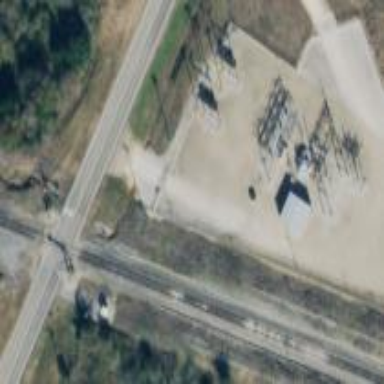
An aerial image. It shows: Distribution level power substation enclosed by fence.